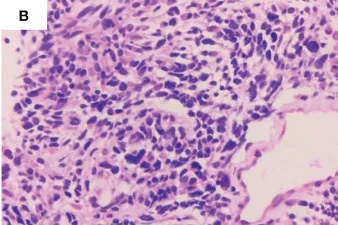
Pathological images of the pulmonary blastoma patient. (A-C) Representative images showing spindle-shaped or oval tumor cells with diffuse infiltrative growth, necrosis of limited cartilage components, and loose interstitium. (B, C) Microscopic magnification x400.
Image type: pathology (h&e)